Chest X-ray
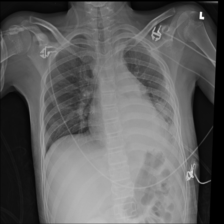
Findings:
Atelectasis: positive
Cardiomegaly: negative
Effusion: negative
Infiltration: negative
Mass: negative
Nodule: negative
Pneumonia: negative
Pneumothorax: negative
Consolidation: positive
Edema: negative
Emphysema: negative
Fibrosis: negative
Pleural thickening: positive
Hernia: negative